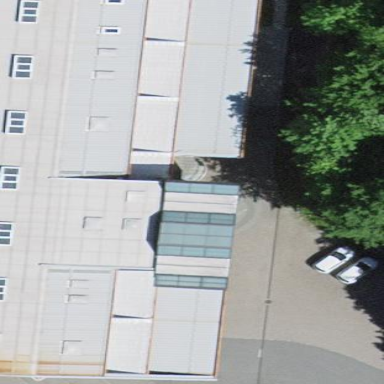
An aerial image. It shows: View of roof of building.